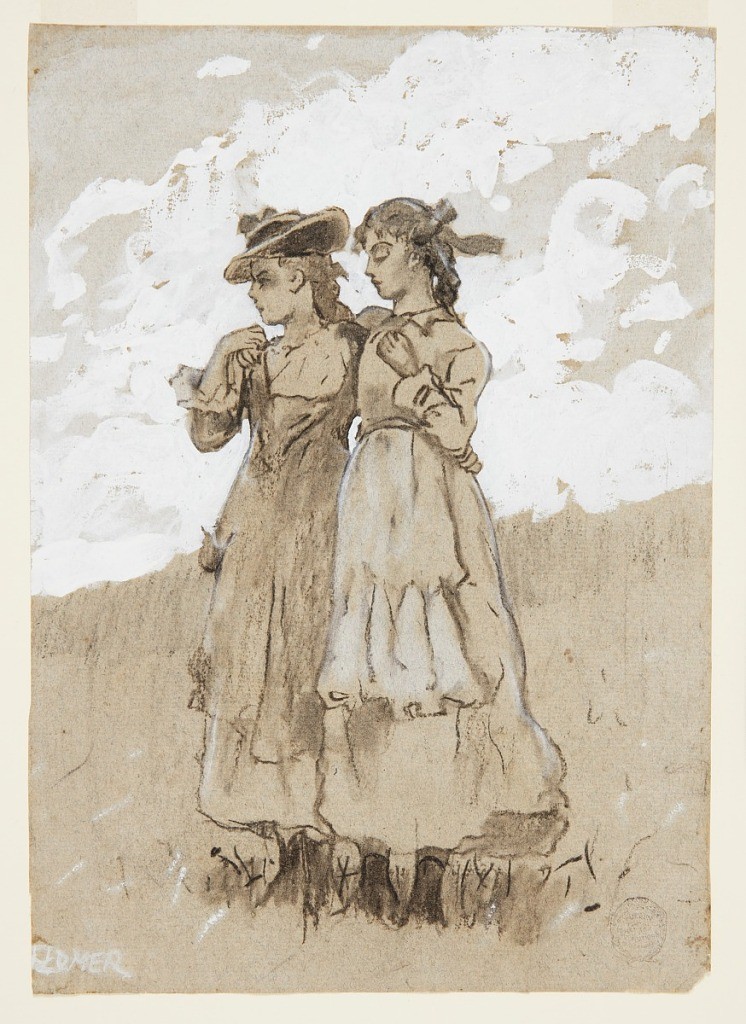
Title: Two Young Girls
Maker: Winslow Homer, American, 1836–1910
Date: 1879
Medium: Charcoal, brush, and white gouache on brown-gray laid paper
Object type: Drawing
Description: In a grassy field, beneath light white clouds, two young girls stand facing left, holding each other's shoulders.